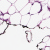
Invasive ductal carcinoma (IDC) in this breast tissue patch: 0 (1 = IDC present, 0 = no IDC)